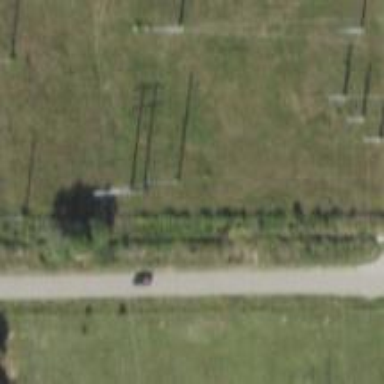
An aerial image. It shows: Power pole.